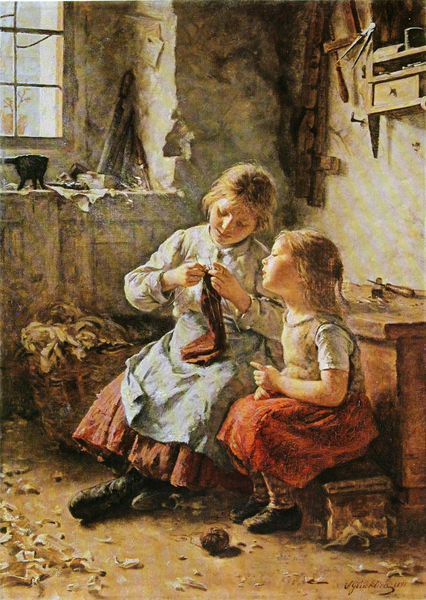
Titel: Beim Stricken
Künstler: Simon Glücklich
Standort: Hamburg
Institution: Kunsthalle
Schlagwörter: blau, dunkel, mädchen, sitzen, wäsche, braun, fenster, frisur, hell, holz, kleid, kleider, licht, raum, tisch, weiss, zimmer, haus, rot, schal, malerei, rock, regal, wand, arm, barock, schale, holland, innenraum, schauen, signatur, öl, hütte, pastos, sonne, boden, haare, interieur, mantel, realismus, kind, scheitel, arbeit, bauern, genre, kinder, landleben, schuppen, lächeln, schürze, ecke, zimmerecke, genrebild, genremalerei, schuhe, sonnenlicht, dorf, mauer, klein, idylle, bank, hocker, schemel, romantik, spielen, flicken, handarbeit, nähen, stricken, wolle, korb, schublade, stube, nadel, socke, sticken, stopfen, strumpf, zeigen, seitenlicht, geschwister, schwestern, harmonie, lachen, keller, idyll, jugend, genreszene, fußbank, schwester, hobel, spähne, späne, tischler, werkstatt, werkzeug, ländlich, hilfe, stall, holzbank, naturalistisch, hausarbeit, lernen, neugier, armut, dreifuß, mörser, bewundern, schnitzen, anmut, verfallen, bauernkinder, bäuerlich, münchner schule, dreckig, werkstadt, näharbeit, steinwand, zirkel, wäschekorb, wollknäuel, chuhe, einfachheit, erziehung, handwerkerleben, holzspäne, häkeln, idealisierung der armut, schraubenzieher, sockens, stpfen, strickerei, sägespäne, tischlerei, werhstatt, werkbank